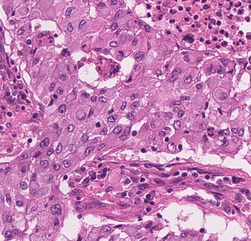
Tumor epithelial tissue: yes
Tumor-associated stroma tissue: yes
Normal tissue: no